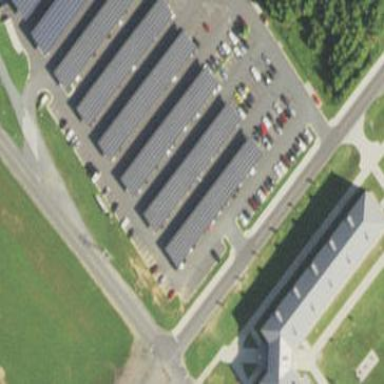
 generating power through renewable solar energy."